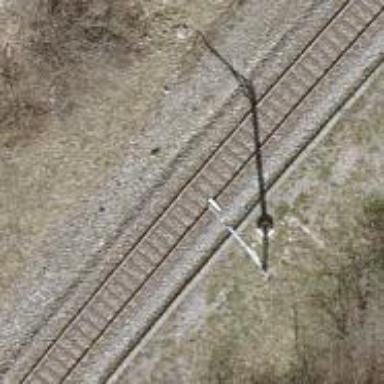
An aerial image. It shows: Catenary mast for power lines.